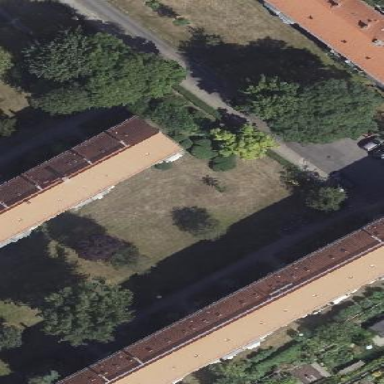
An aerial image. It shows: Apartment building with gabled roof made of roof tiles.